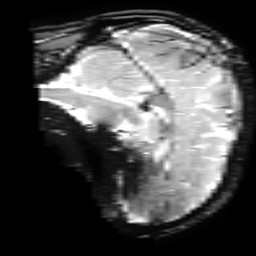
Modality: T2starw
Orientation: sagittal
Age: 28
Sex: male
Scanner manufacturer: ge
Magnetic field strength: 3 T
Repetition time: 0.65 s
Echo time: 0.02 s